Interaction volume radius: 10 \u00c5
Interaction volume height: 10 \u00c5
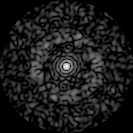
Disorder parameter: 0.8321